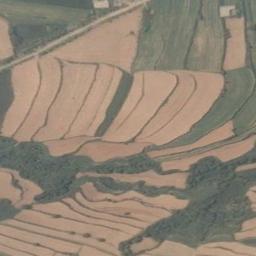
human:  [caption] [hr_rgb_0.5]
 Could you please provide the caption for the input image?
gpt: There are bare and green terrace .

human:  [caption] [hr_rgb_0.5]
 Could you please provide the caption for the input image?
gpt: A large layer of brown and green mixed terraces .

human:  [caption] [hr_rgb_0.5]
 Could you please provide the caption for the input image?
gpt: There are many green plants on the terrace .

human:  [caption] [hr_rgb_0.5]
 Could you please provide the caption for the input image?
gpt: There is a terrace filled with water .

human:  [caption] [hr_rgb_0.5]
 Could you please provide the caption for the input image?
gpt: There are many yellow terraces and some green ones .